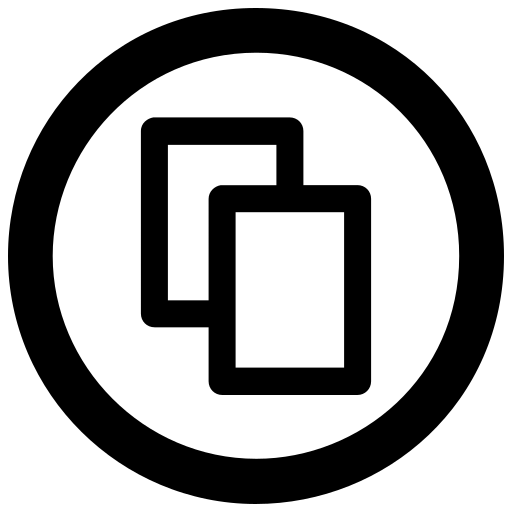
Tags: icon, FontAwesome, fa-icon, brand, creative, commons, share